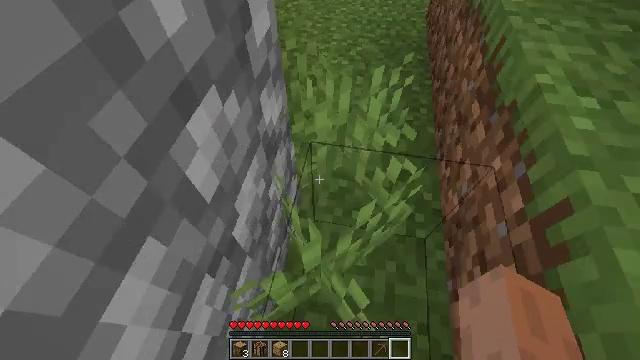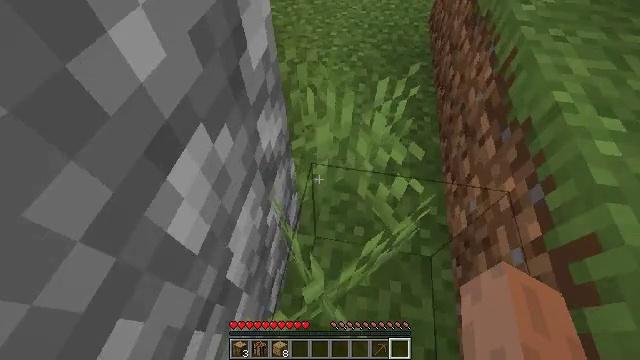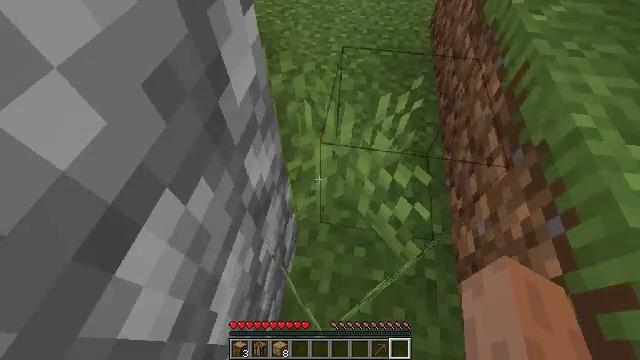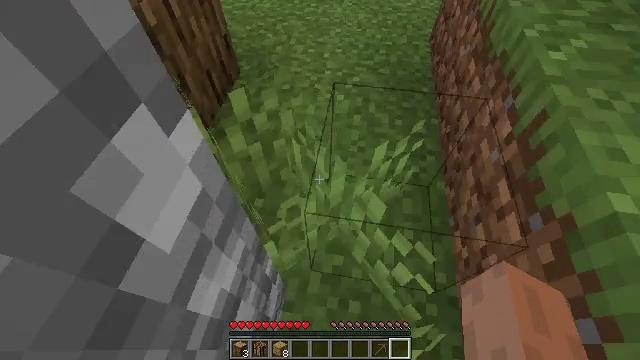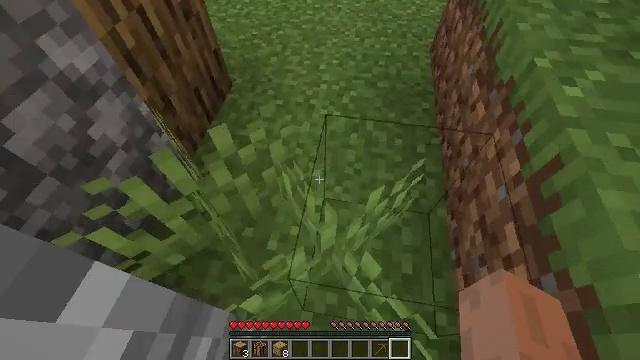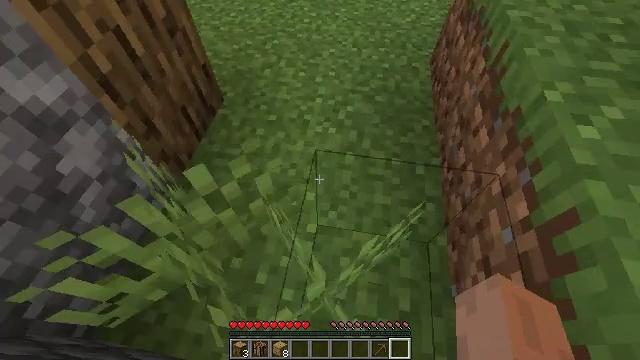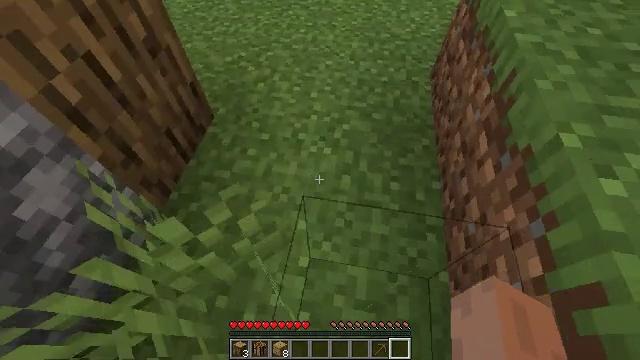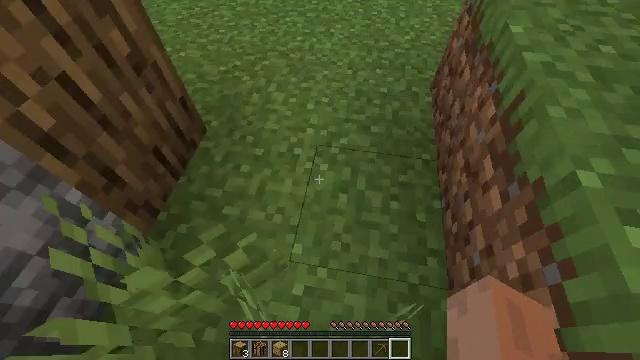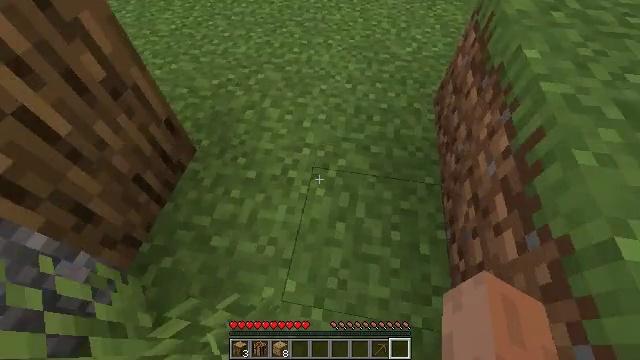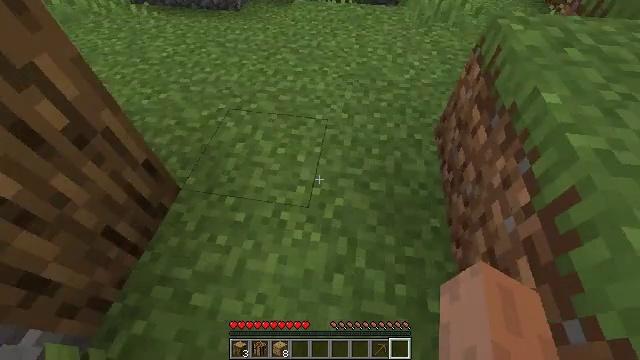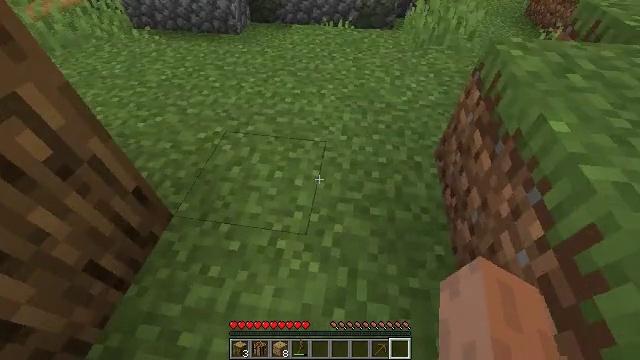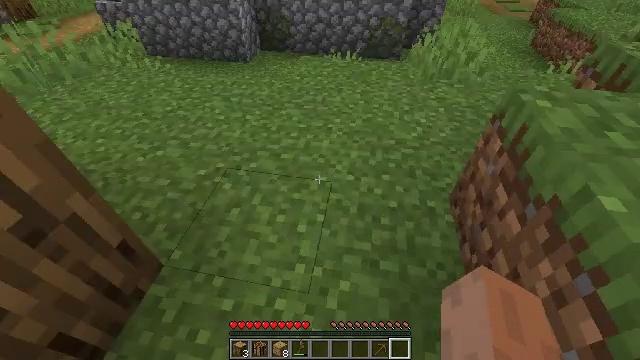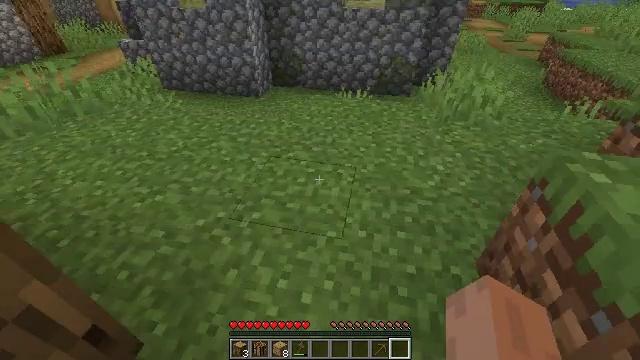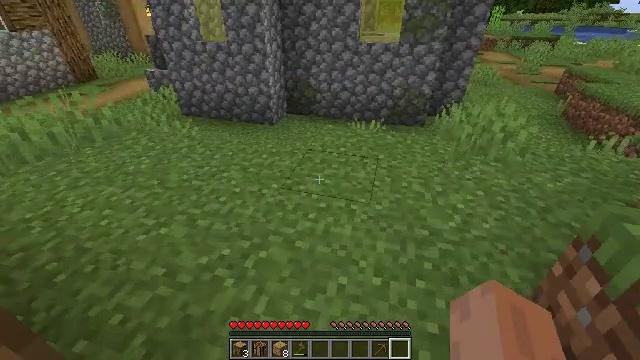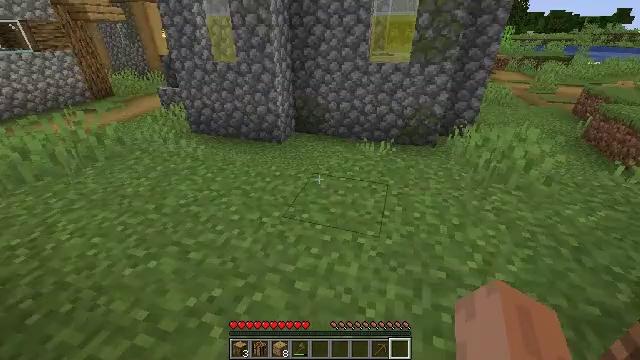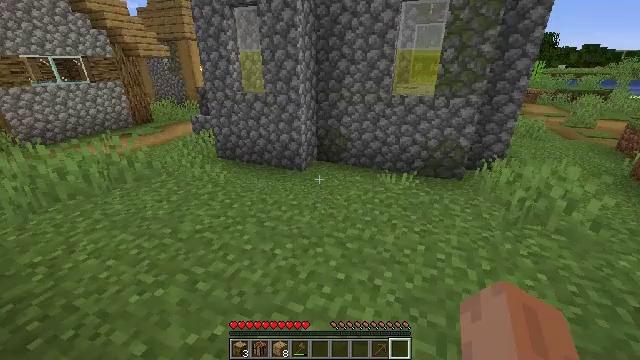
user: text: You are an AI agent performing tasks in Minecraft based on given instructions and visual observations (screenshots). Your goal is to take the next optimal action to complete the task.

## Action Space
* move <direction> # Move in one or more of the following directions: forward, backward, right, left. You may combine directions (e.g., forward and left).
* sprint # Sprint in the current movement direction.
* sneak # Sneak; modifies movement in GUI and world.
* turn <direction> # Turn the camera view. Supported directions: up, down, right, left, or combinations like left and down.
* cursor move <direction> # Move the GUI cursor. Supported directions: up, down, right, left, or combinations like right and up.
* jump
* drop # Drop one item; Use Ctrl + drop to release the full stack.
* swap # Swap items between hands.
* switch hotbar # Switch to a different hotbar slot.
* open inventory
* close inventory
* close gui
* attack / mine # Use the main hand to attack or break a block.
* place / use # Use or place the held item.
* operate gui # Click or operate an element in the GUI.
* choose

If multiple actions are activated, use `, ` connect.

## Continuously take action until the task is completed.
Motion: motion action
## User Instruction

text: Reclaim the grass path segment.
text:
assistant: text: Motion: move forward
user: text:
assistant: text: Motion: move forward
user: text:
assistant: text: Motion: move forward
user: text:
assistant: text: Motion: move forward
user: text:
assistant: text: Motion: move forward
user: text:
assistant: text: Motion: move forward
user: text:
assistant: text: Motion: move forward
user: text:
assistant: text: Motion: move forward
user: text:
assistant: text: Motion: move forward, turn up
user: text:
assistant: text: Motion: move forward, turn up
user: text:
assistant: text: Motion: move forward, turn left and up
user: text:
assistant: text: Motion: move forward, turn left and up
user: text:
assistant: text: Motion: move forward, turn left and up
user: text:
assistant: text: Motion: move forward and move right, turn left and up
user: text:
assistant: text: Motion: move forward and move right, turn left and up
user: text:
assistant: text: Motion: move forward and move right, turn left and up
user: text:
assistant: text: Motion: move forward and move right, turn left and up
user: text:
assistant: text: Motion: move forward, turn left and up
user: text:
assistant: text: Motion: move forward
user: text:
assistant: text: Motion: move forward
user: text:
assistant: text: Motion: move forward
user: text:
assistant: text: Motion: move forward
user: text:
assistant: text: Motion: move forward
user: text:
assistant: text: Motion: move forward
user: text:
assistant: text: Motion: move forward and move left
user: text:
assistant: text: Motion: move forward and move left
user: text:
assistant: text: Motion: move forward and move left
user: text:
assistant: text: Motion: move forward and move left, turn down
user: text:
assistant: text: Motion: move forward and move left, turn down
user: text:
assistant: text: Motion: move forward and move left, turn left and down